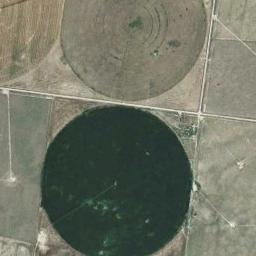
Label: circular_farmland